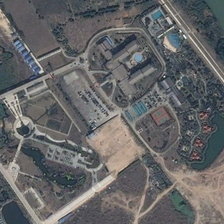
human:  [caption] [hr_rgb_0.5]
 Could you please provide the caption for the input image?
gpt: some sparse buildings and several ponds are in a resort area with many farmlands .

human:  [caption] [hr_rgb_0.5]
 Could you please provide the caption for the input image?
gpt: many white resting areas are on the beach .

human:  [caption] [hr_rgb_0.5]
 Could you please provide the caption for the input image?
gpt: some sparse buildings and several ponds are in a resort area with many farmlands .

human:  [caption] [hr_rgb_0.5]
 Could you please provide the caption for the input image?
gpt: a red house and trees around the spa pool .

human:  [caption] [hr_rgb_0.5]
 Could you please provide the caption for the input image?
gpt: many white resting areas are on the beach .